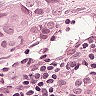
Metastatic tissue present: yes